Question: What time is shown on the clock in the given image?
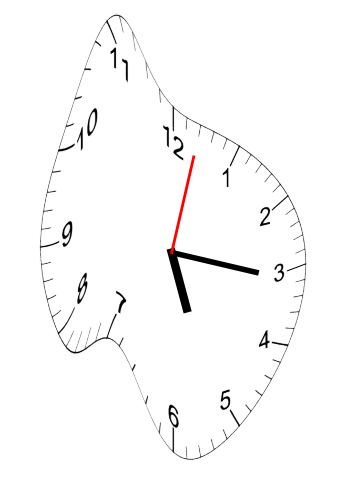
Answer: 05:16:02